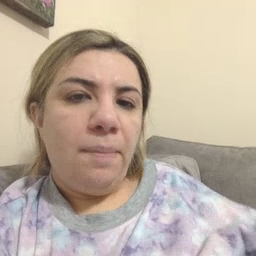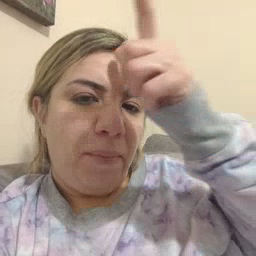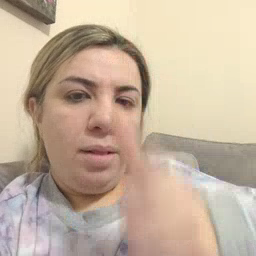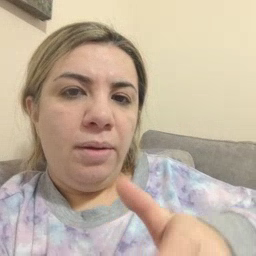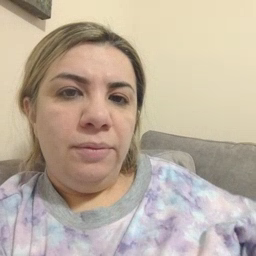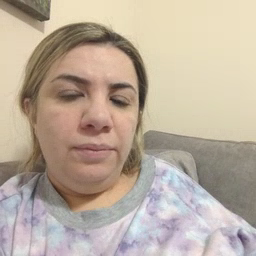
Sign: brother